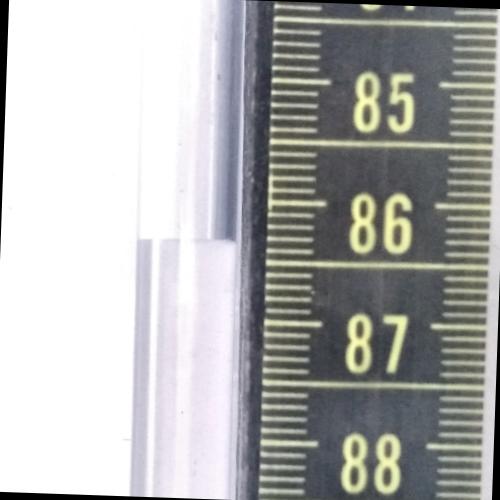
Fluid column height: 86.3 cm